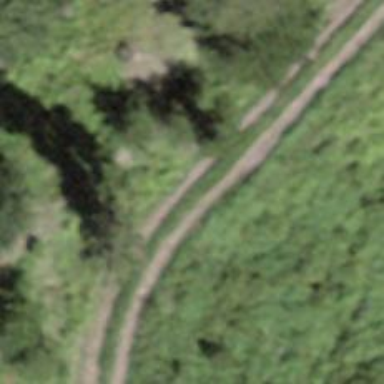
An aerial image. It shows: Track road with grade4 tracktype.